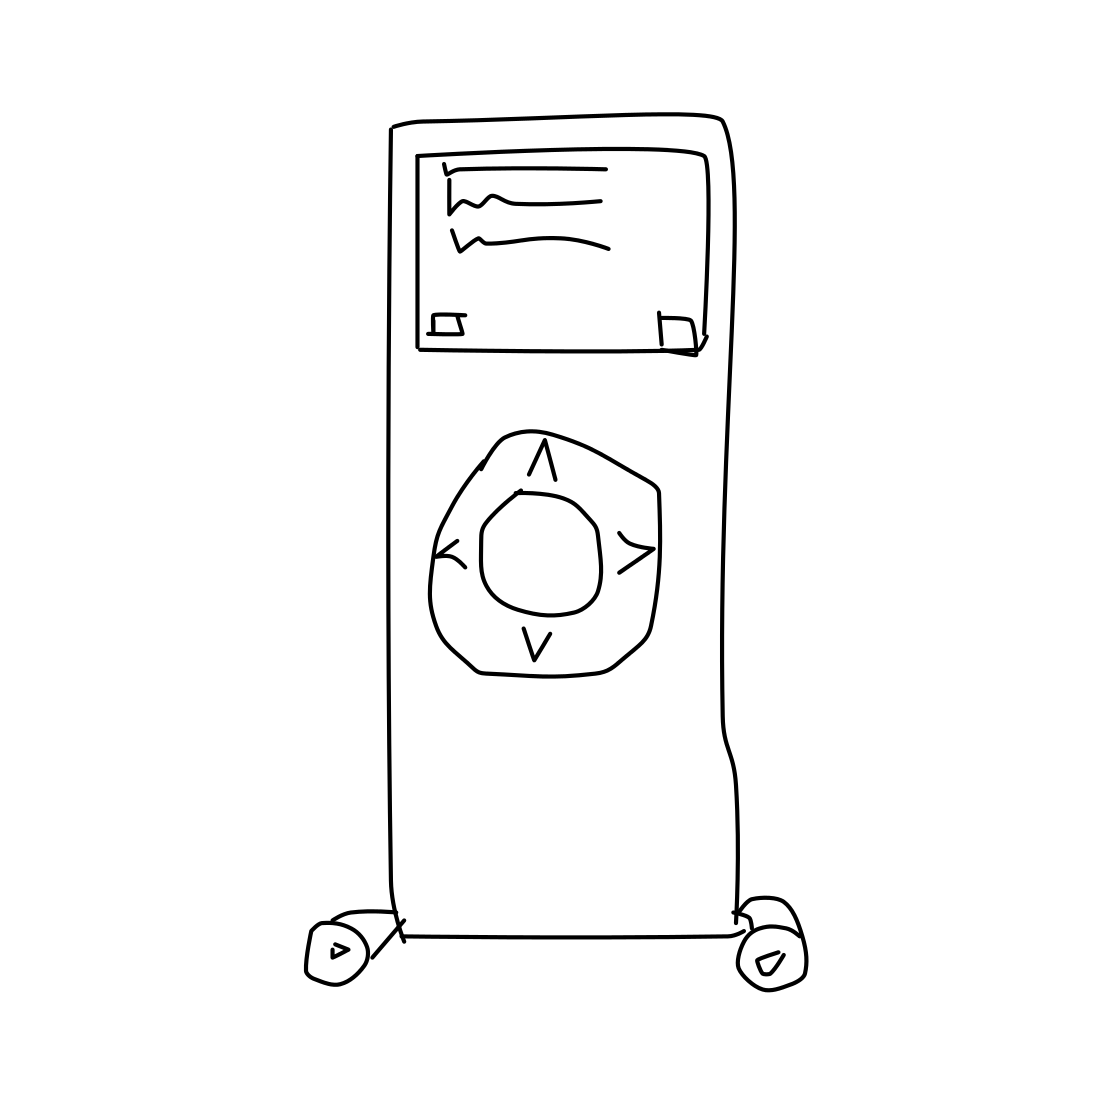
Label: ipod